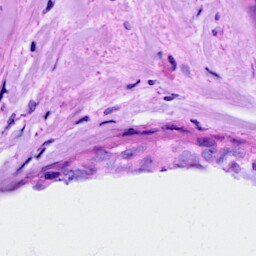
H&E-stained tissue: Breast